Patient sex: M
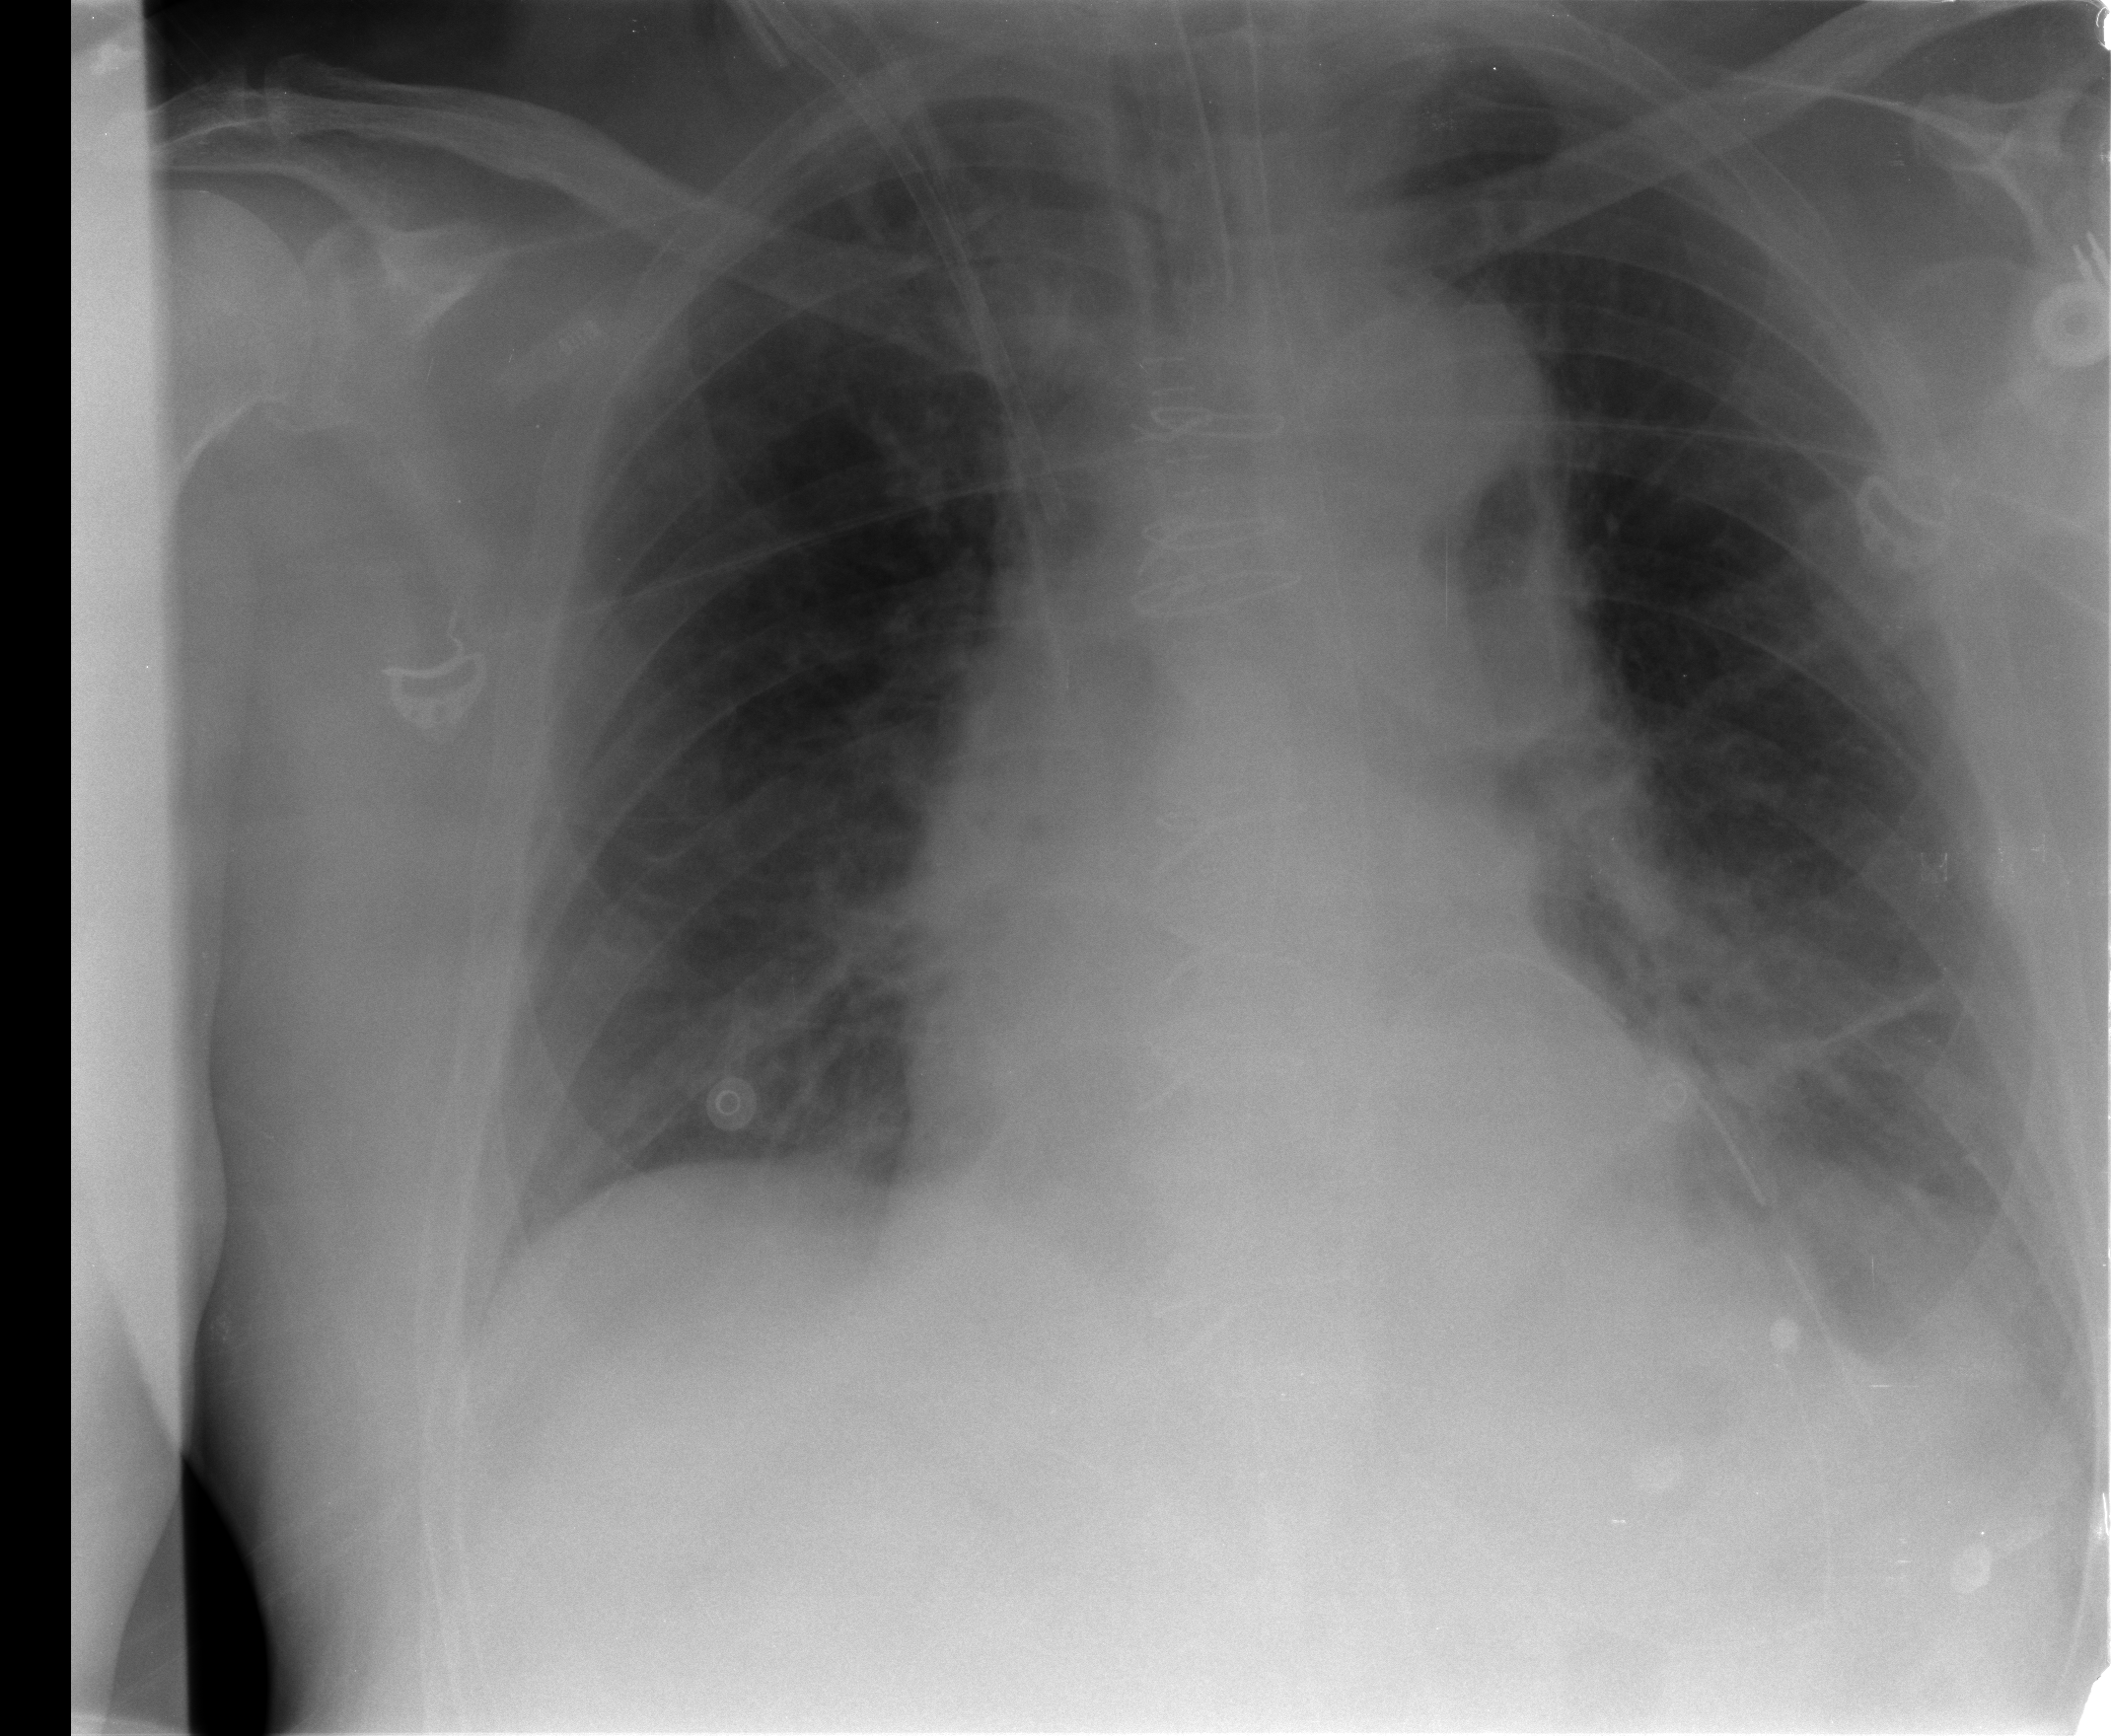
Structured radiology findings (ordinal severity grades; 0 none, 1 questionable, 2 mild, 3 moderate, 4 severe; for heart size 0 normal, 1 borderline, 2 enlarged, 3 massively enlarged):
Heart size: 0
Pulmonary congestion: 2
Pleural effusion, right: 0
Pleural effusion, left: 2
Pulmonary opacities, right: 0
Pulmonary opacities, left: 0
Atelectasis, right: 0
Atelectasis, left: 2